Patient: sex F, age 54
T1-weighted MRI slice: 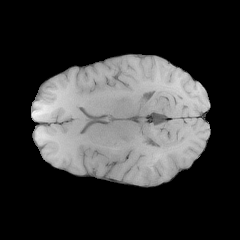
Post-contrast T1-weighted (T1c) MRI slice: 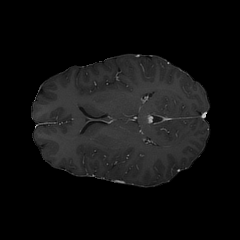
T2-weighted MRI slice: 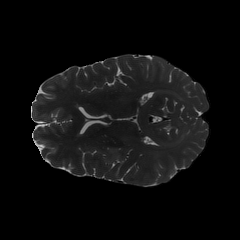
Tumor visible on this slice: yes
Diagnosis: Astrocytoma, IDH-wildtype
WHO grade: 3